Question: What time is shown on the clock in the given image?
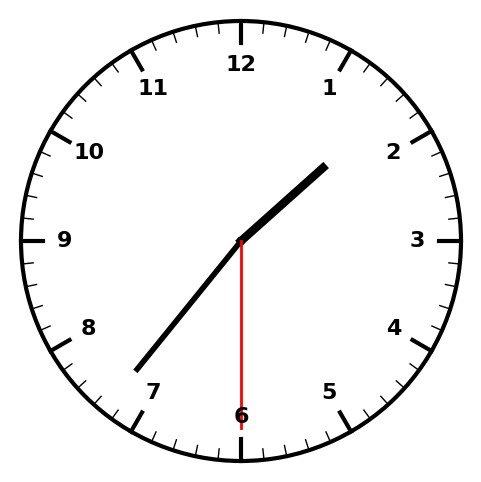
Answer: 01:36:30